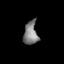
Tissue: lung
Cell type: Epithelial cells
Senescence score: 0.2322
Nuclear area (px): 322
Mean DAPI intensity: 127.068